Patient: sex F, age 68
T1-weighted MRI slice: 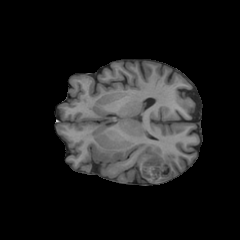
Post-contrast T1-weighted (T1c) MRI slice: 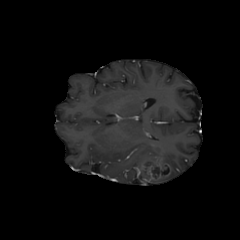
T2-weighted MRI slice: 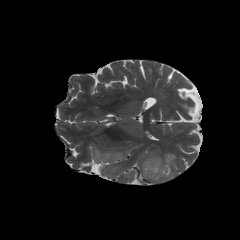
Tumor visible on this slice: yes
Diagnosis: Glioblastoma, IDH-wildtype
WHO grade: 4